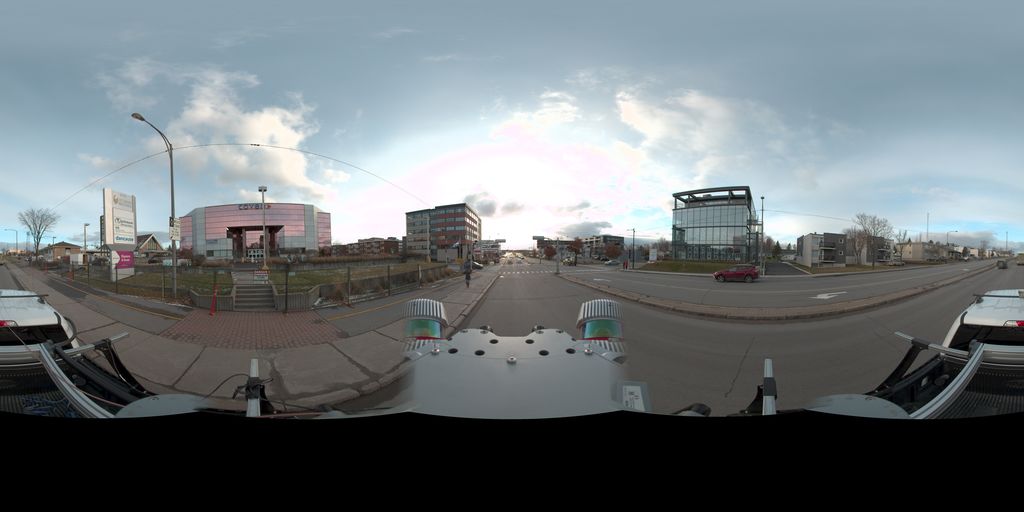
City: quebec_city